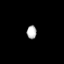
Tissue: prostate
Cell type: Epithelial cells
Senescence score: 0.3156
Nuclear area (px): 126
Mean DAPI intensity: 181.286